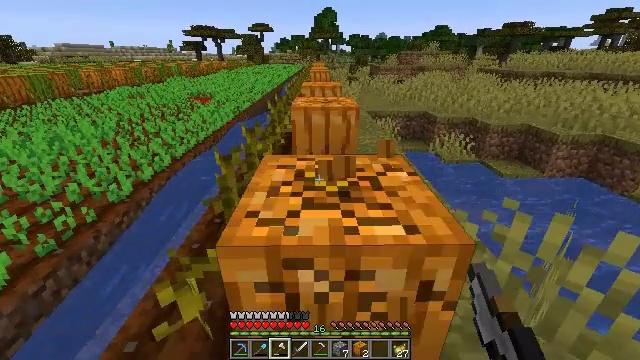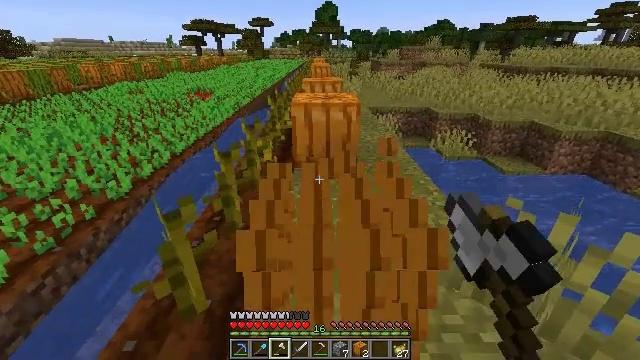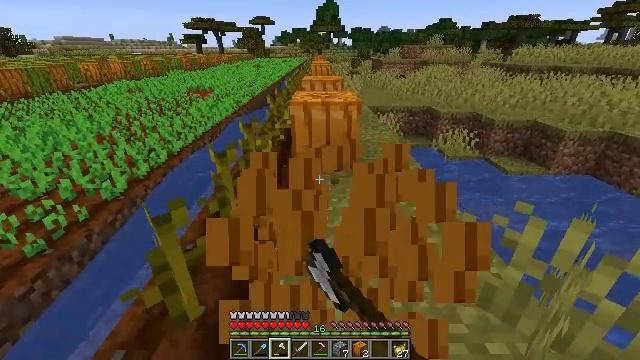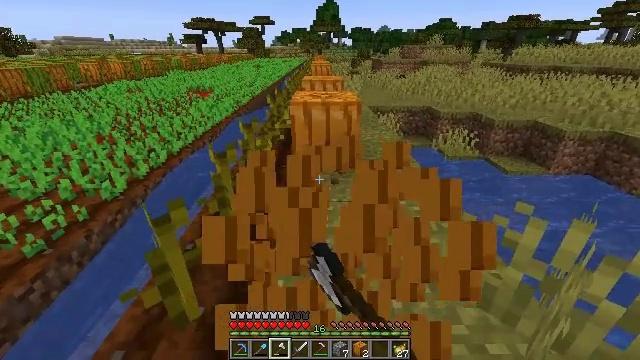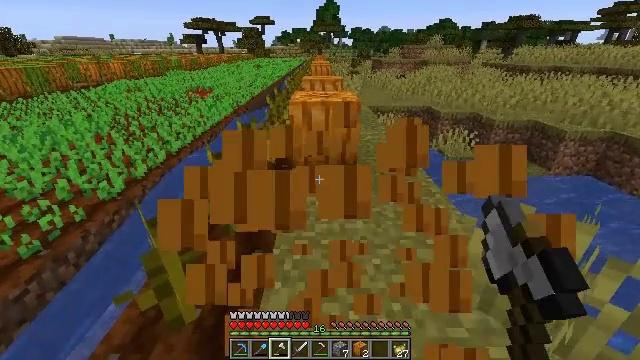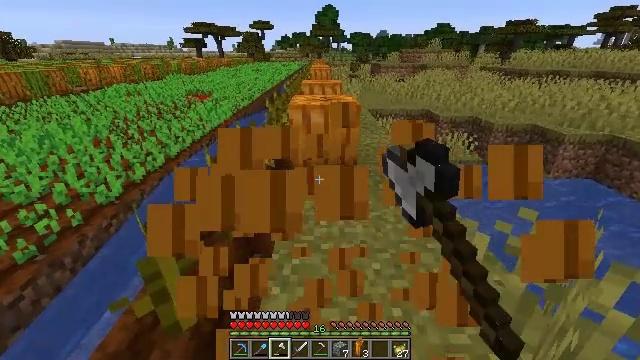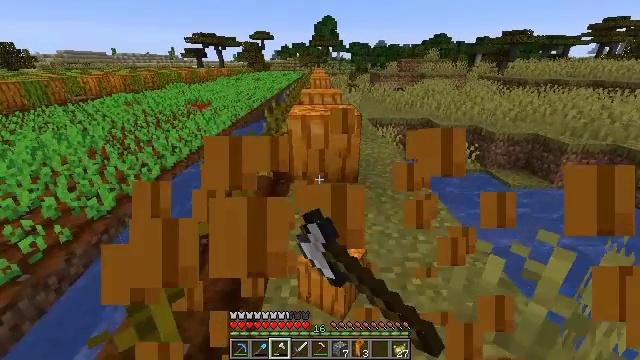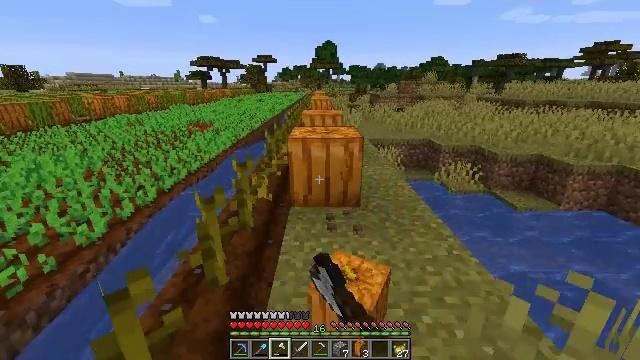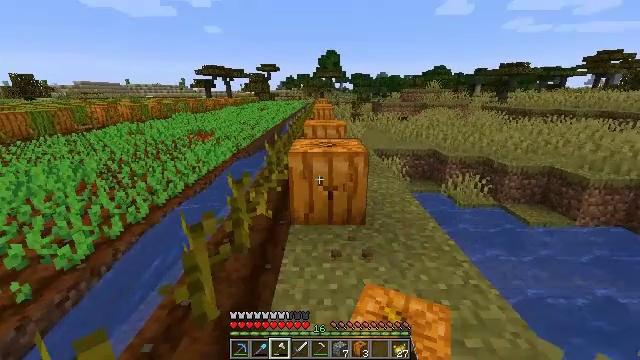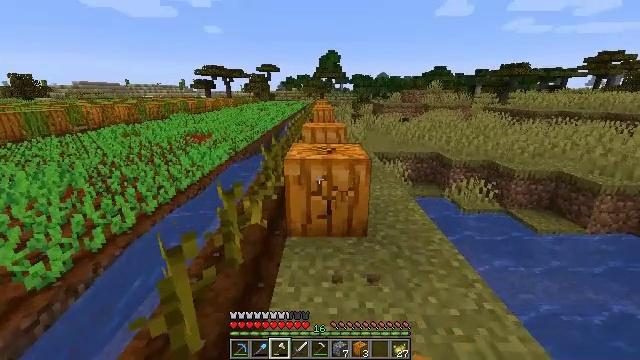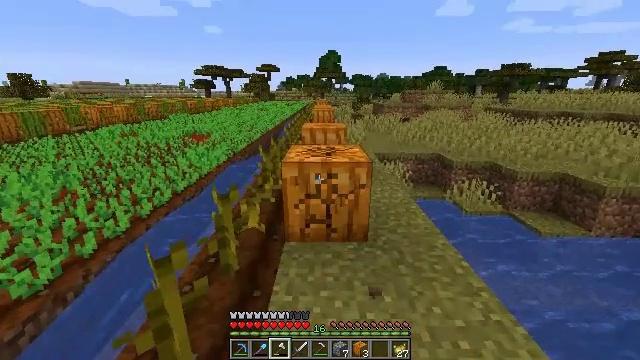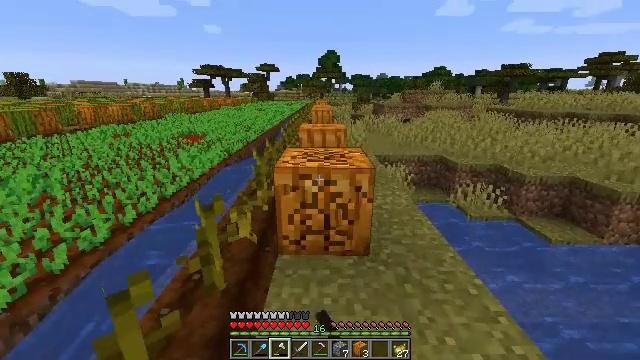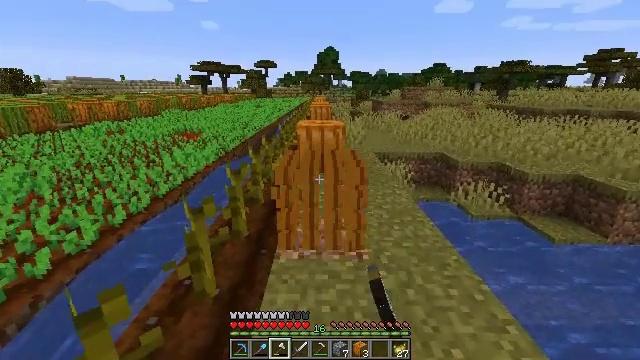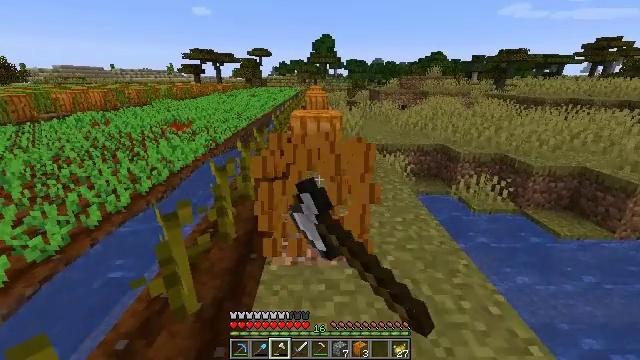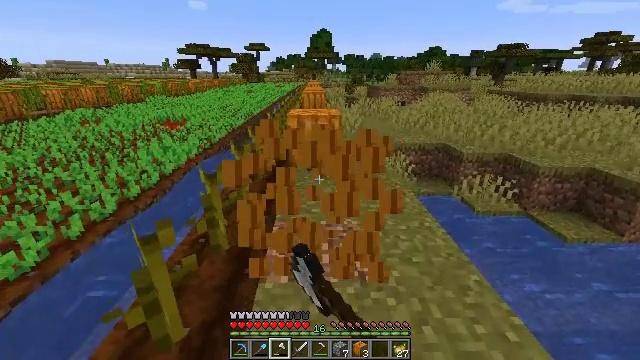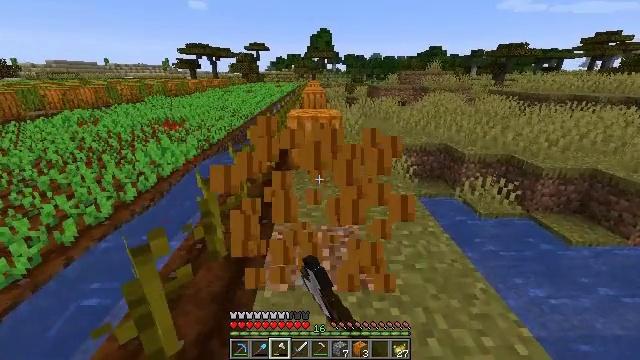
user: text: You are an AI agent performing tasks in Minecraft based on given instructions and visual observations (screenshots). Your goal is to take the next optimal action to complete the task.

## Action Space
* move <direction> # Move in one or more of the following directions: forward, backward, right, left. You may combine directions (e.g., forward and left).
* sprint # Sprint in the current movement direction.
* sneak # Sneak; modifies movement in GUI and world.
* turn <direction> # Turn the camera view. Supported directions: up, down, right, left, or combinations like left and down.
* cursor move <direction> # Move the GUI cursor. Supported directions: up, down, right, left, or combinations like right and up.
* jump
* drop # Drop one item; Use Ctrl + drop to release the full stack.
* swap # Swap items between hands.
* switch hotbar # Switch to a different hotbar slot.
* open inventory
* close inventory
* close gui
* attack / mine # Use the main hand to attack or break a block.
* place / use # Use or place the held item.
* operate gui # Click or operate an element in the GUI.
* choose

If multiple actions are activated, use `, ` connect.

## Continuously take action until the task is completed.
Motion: motion action
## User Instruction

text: Gather a pumpkin block.
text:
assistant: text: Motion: attack / mine
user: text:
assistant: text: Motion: attack / mine
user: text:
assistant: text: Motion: attack / mine
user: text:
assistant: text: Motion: attack / mine
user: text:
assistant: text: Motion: move forward, attack / mine
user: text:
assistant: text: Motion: move forward, turn up, attack / mine
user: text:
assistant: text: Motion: move forward, turn up, attack / mine
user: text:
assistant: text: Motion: move forward, turn up, attack / mine
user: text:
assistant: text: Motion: move forward, attack / mine
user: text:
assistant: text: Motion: move forward, attack / mine
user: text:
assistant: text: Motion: move forward, attack / mine
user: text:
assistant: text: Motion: move forward, attack / mine
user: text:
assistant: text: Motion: move forward, turn down, attack / mine
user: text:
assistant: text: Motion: move forward, attack / mine
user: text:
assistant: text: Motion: move forward, attack / mine
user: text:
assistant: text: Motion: move forward, attack / mine
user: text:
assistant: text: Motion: move forward, attack / mine
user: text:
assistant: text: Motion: move forward, attack / mine
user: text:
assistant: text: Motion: move forward, turn up, attack / mine
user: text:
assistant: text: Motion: move forward, turn up, attack / mine
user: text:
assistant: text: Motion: move forward, attack / mine
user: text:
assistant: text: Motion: move forward, attack / mine
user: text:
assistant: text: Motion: move forward, attack / mine
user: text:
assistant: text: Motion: move forward, attack / mine
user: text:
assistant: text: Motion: move forward, attack / mine
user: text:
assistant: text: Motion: move forward, attack / mine
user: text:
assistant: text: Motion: move forward, attack / mine
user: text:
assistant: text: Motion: move forward, attack / mine
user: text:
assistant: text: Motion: move forward, attack / mine
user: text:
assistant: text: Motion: move forward, attack / mine